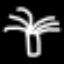
Label: palm tree